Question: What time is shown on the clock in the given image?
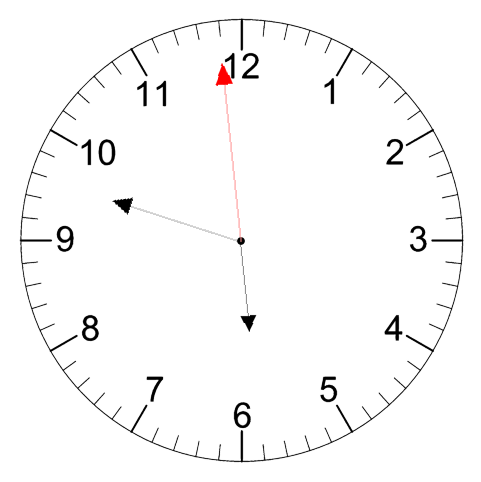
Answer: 05:47:59